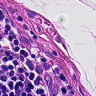
Metastatic tissue present: no